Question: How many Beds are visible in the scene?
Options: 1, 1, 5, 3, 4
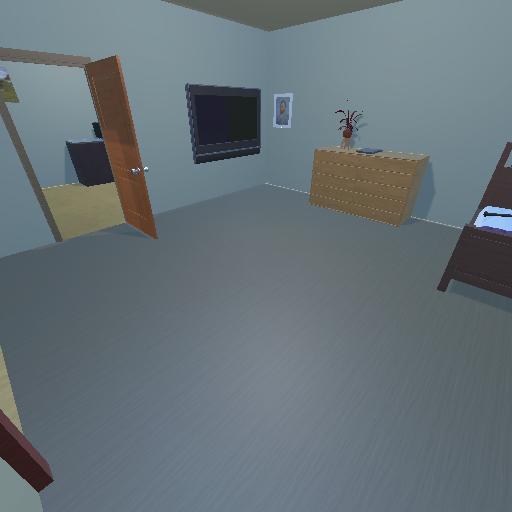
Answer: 1